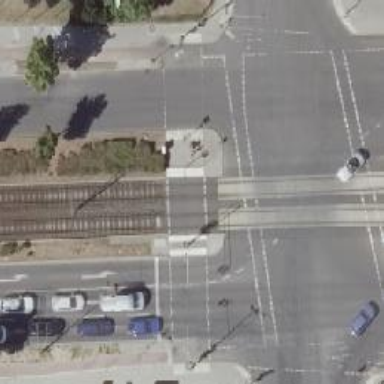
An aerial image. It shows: Footway with traffic signals at crossing.